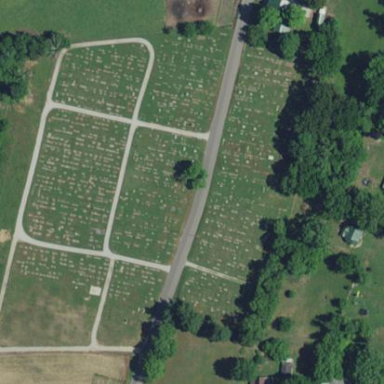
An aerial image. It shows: Cemetery.